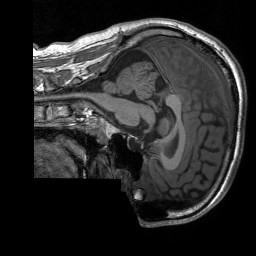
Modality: T1w
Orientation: sagittal
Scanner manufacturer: siemens
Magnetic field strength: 3 T
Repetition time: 1.76 s
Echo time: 0.0022 s